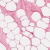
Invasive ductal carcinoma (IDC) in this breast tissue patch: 0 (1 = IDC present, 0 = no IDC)